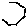
Label: hexagon